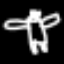
Label: angel